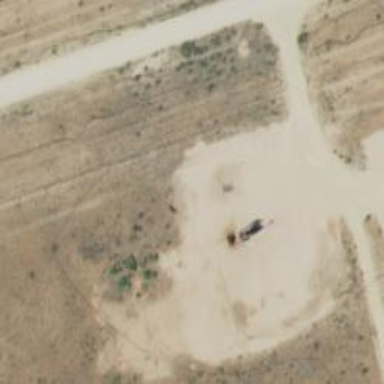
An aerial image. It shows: Petroleum well.